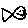
Label: fish